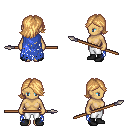
a pixel art fantasy rpg character, female body template, human, tanned skin, blue tattered cape, white pants, light blonde swoop hairstyle, black shoes, spear, four views (front, back, left, right), 2x2 character sprite sheet, small pixel art, hard edges, no anti-aliasing